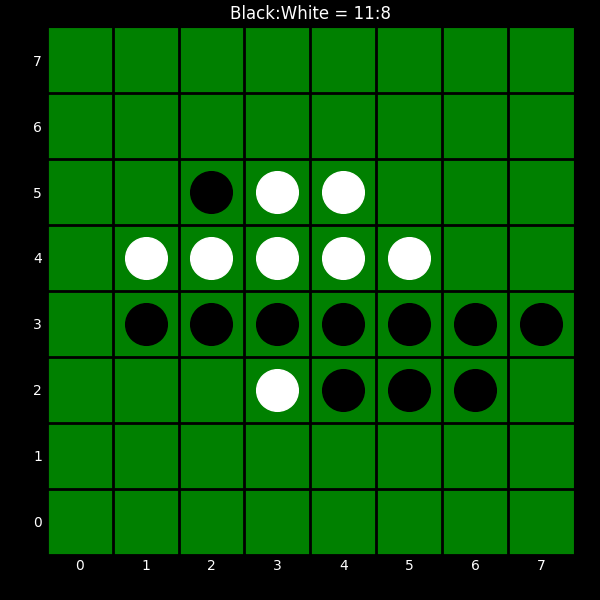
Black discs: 11
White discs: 8